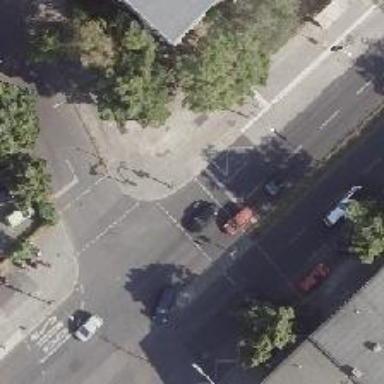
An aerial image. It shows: Road with traffic signals.